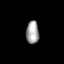
Tissue: lung
Cell type: Epithelial cells
Senescence score: 0.2204
Nuclear area (px): 286
Mean DAPI intensity: 162.503